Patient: sex M, age 72
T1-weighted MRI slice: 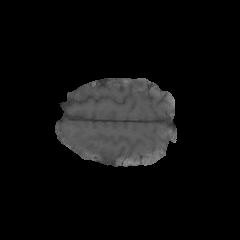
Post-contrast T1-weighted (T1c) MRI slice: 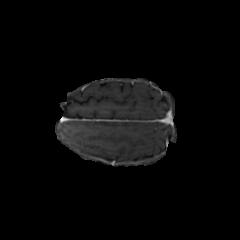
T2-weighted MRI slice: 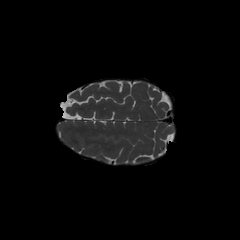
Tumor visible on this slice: no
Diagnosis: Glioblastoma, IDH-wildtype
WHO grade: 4